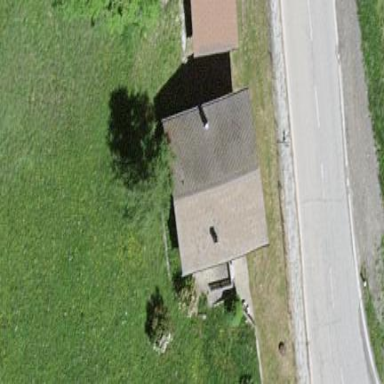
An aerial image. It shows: Simple and straightforward house.